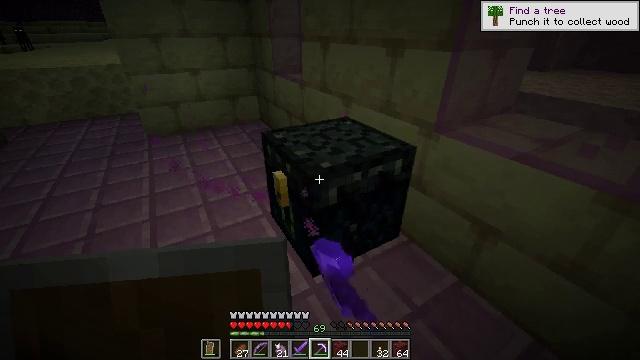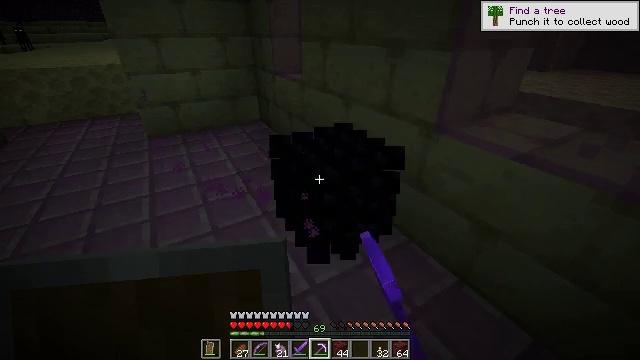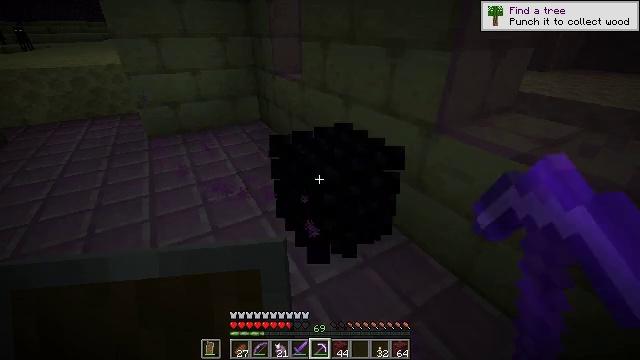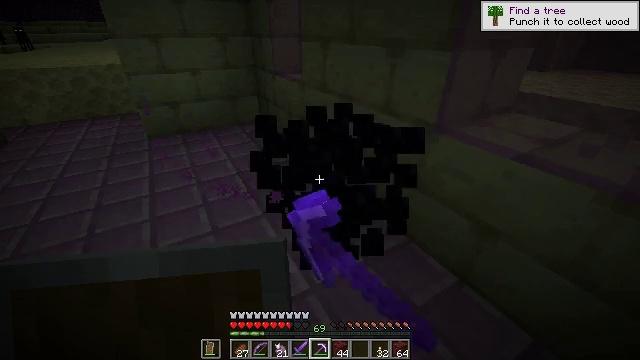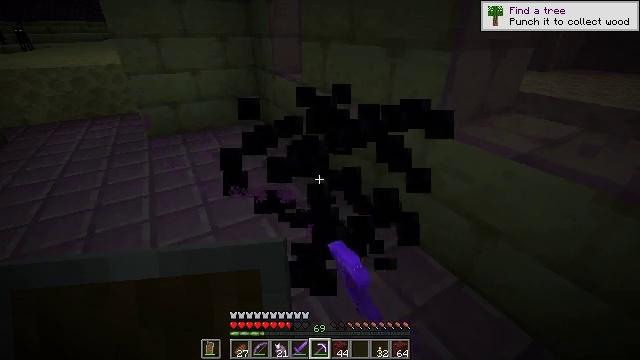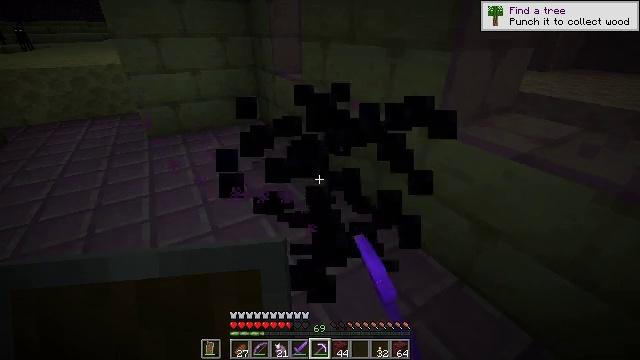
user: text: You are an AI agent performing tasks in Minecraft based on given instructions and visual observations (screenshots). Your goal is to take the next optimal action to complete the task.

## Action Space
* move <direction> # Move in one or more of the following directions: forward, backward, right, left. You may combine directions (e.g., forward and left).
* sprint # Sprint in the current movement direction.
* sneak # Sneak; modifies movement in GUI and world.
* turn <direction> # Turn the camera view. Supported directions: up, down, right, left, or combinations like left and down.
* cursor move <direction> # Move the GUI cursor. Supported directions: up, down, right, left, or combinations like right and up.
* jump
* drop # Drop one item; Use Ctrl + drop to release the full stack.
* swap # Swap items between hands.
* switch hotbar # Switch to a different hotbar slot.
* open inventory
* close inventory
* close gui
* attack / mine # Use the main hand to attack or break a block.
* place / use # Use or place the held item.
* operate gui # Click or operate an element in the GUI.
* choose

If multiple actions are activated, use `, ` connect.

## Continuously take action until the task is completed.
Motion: motion action
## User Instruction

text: Break the ender chest to move it.
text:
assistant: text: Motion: attack / mine
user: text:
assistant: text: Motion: attack / mine
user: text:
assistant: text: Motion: attack / mine
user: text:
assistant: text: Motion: attack / mine
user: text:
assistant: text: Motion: attack / mine
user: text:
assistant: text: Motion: attack / mine